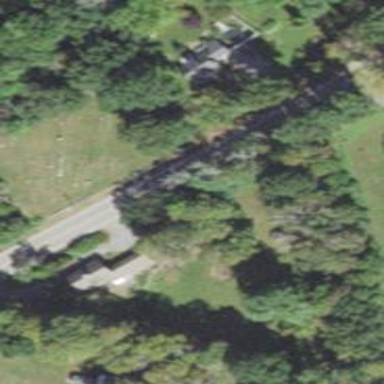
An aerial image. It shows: Cemetery area categorized as cemetery.